Brain MRI, t1w sequence, axial 2D slice.
Patient: age 46, sex F, weight 90 kg, height 1.9 m
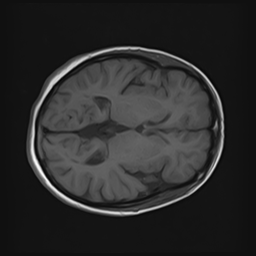